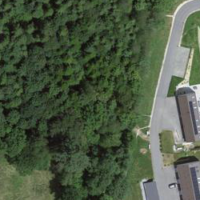
EUNIS habitat code: 52
Species observed at this site:
Lapsana communis